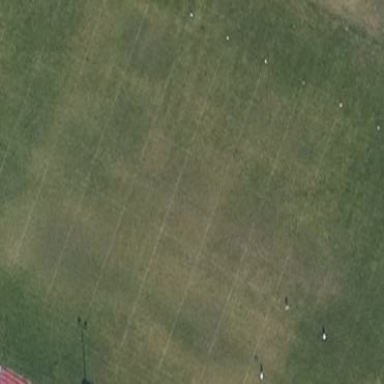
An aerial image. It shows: Grass pitch designated for American football in leisure land area.